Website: walmart
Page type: store-pickup
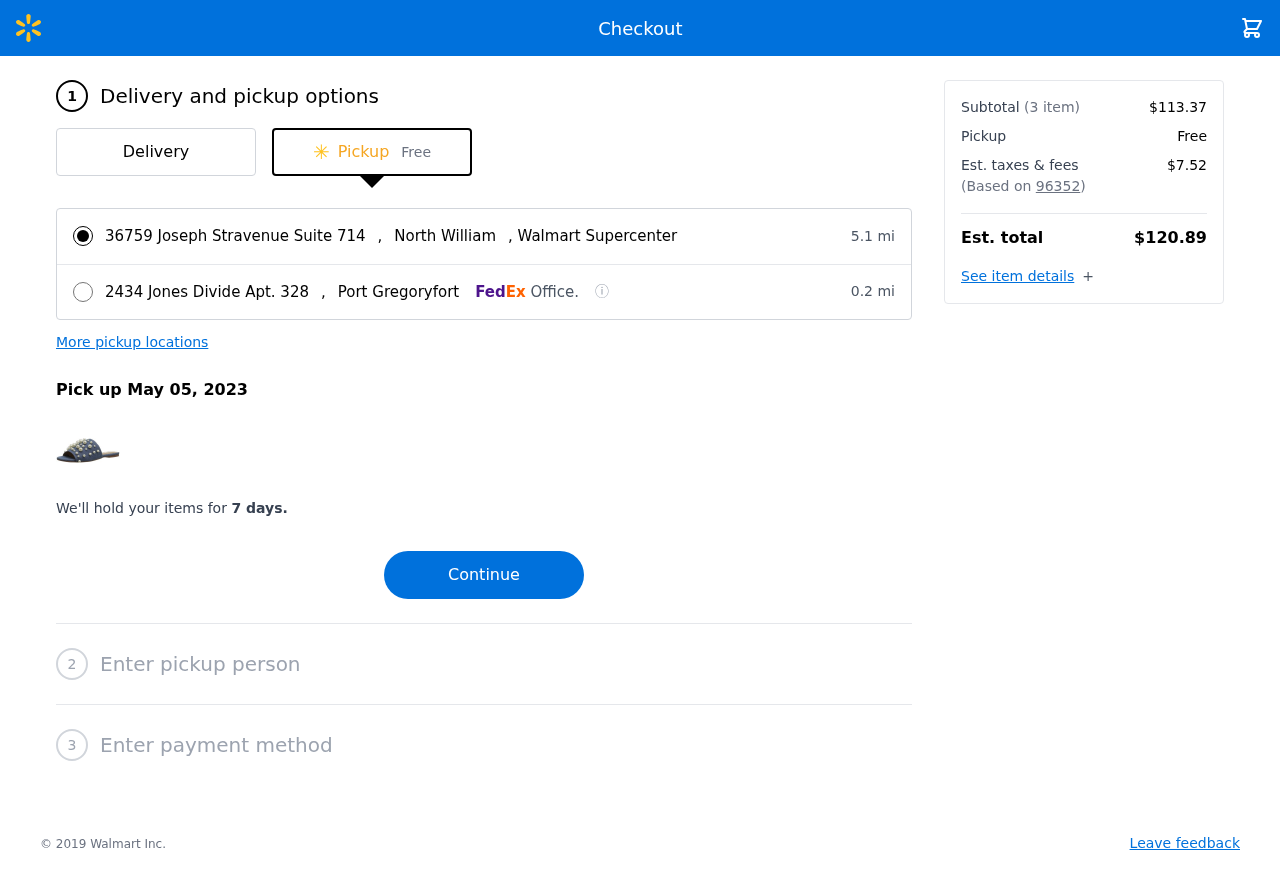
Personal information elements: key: PII_LOCATION1_CITY
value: North William
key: PII_LOCATION1_STREET
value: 36759 Joseph Stravenue Suite 714
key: PII_LOCATION2_CITY
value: Port Gregoryfort
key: PII_LOCATION2_STREET
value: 2434 Jones Divide Apt. 328
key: PII_POSTCODE
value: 96352
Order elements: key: ORDER_DELIVERY_DATE
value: Pick up May 05, 2023
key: ORDER_NUM_ITEMS
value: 3
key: ORDER_SUBTOTAL
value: $113.37
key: ORDER_TAX
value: $7.52
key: ORDER_TOTAL
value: $120.89